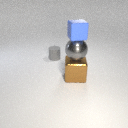
large brown metal cube below large gray metal sphere